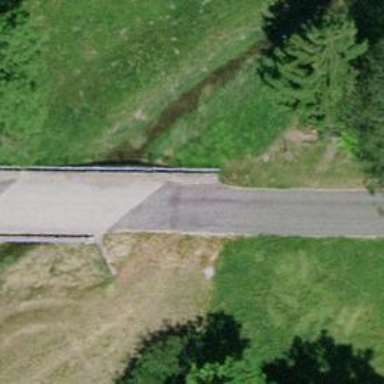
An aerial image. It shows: Concrete track road with bridge. The track is of grade1.